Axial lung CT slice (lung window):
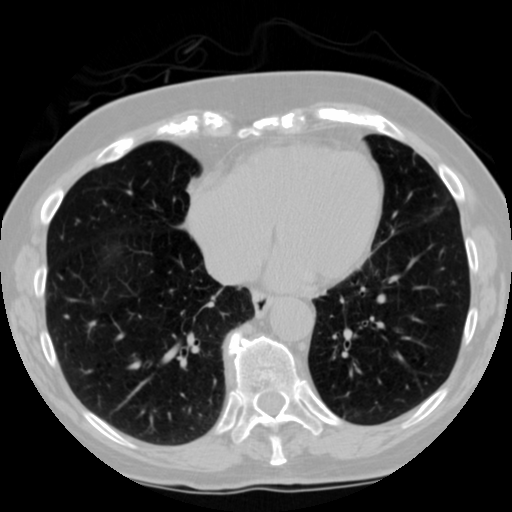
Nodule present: no